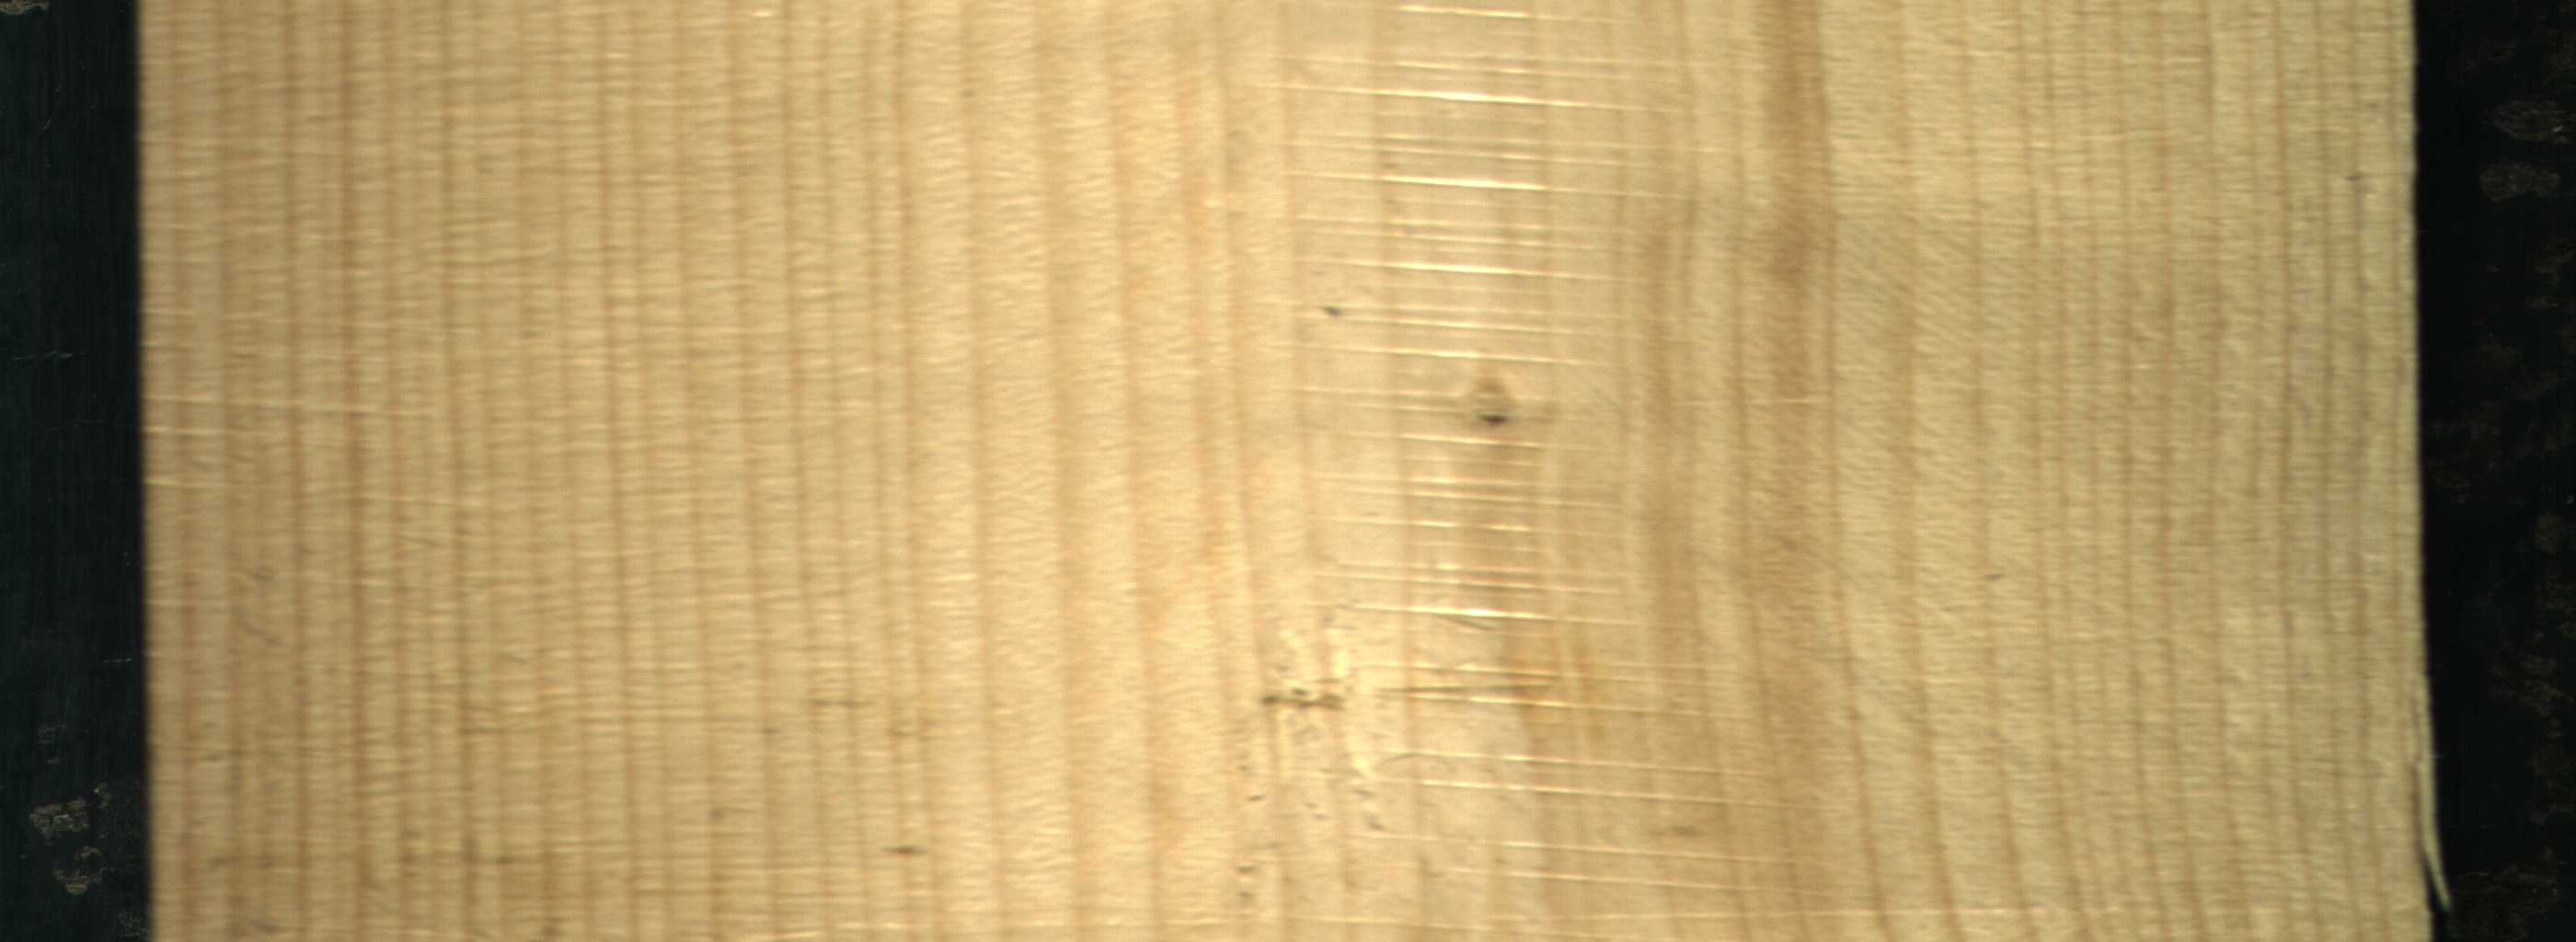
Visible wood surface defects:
Knot_missing
Live_Knot